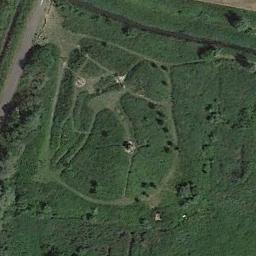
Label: meadow